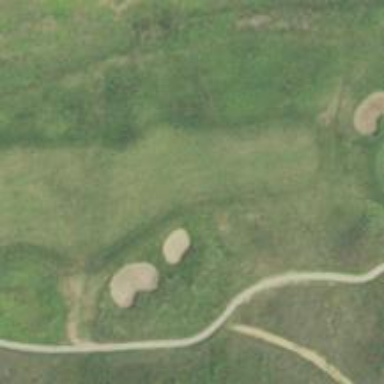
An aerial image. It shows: View of golf hole.